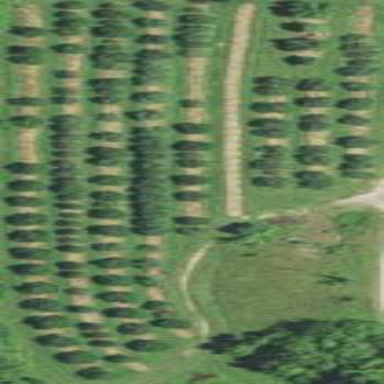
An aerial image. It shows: Orchard.